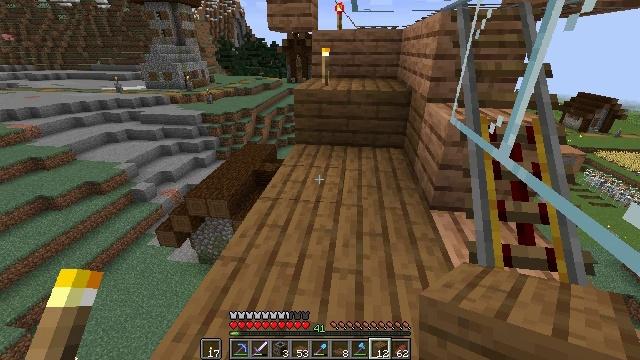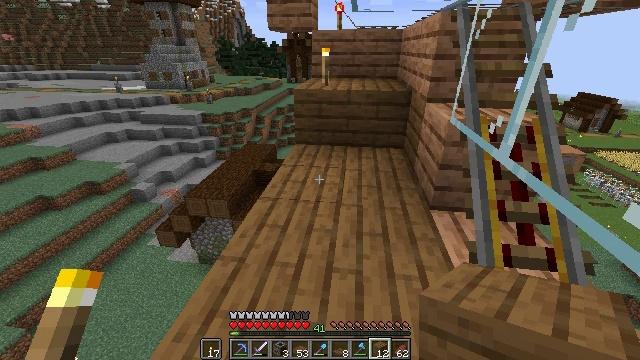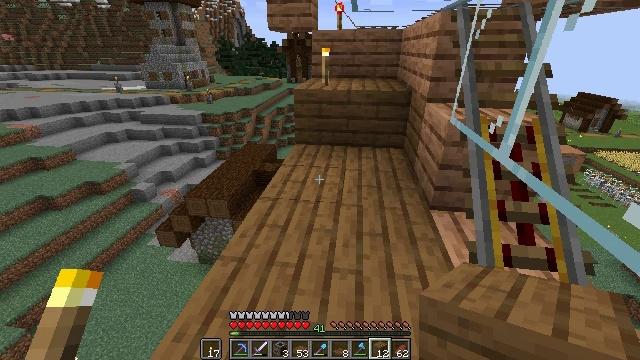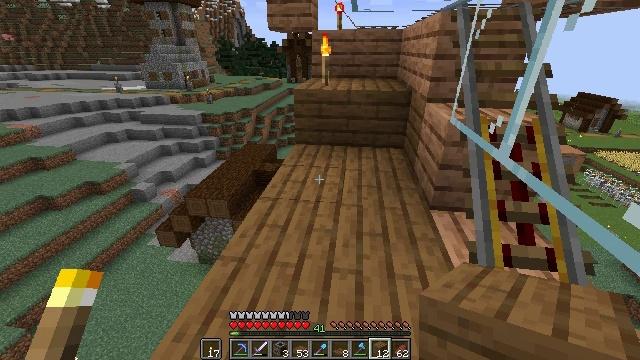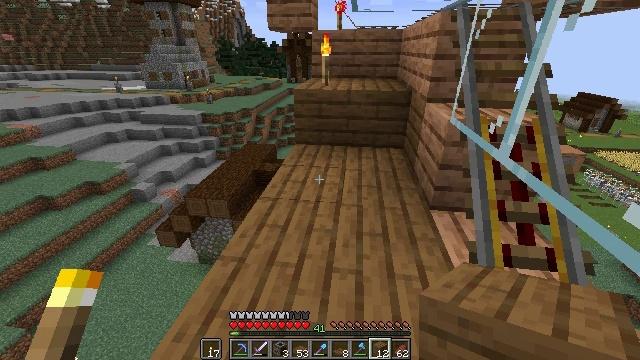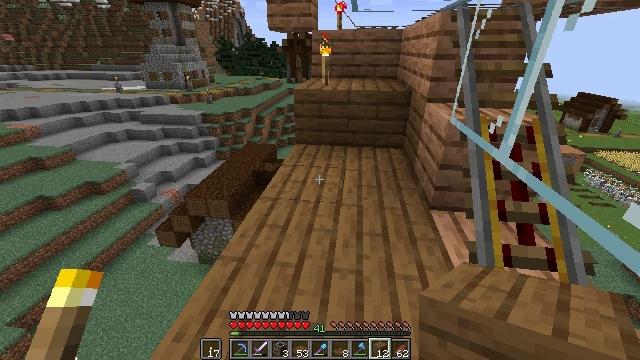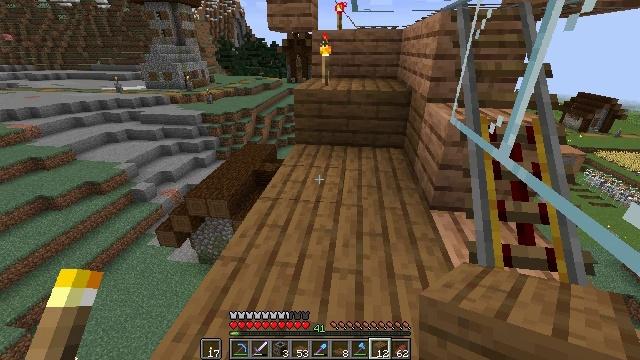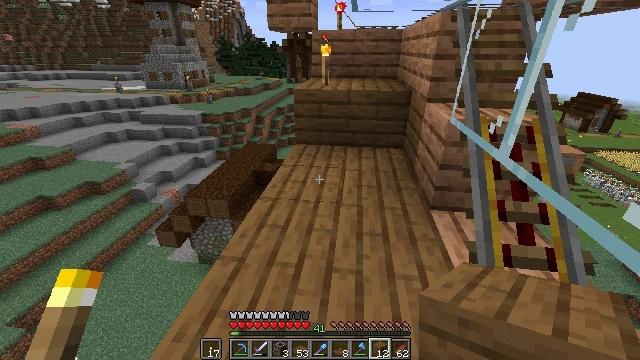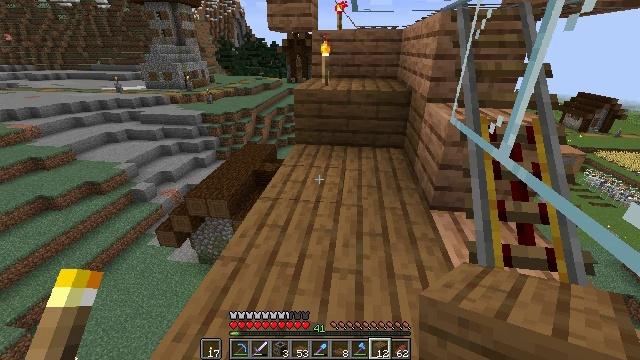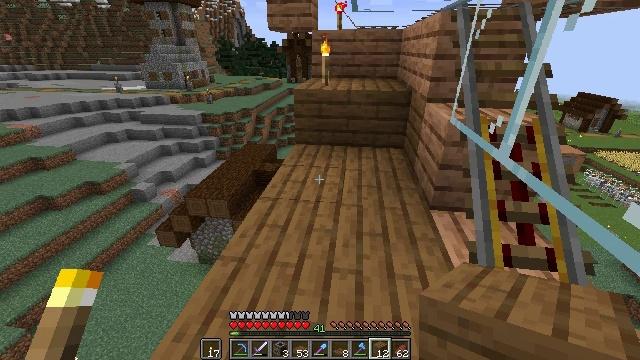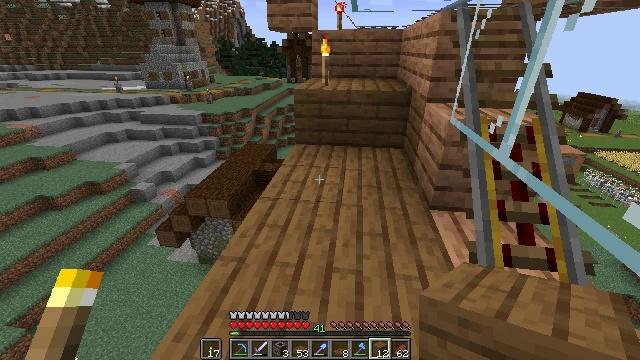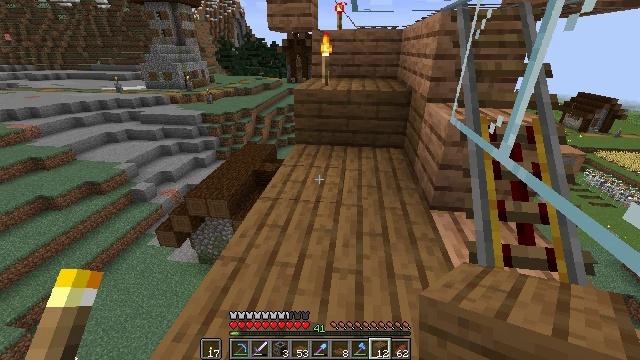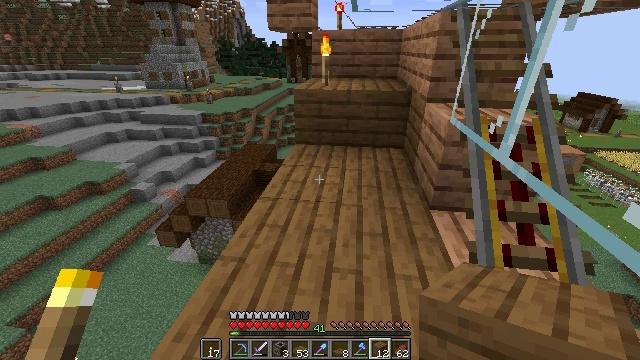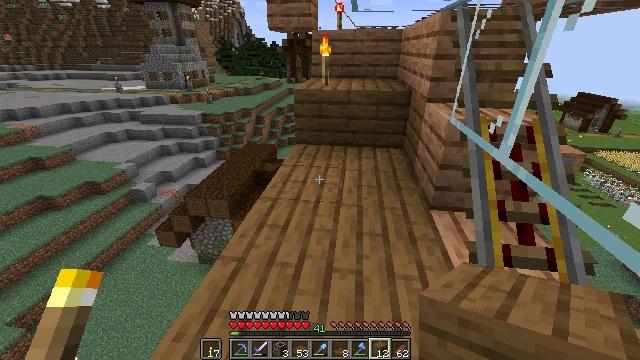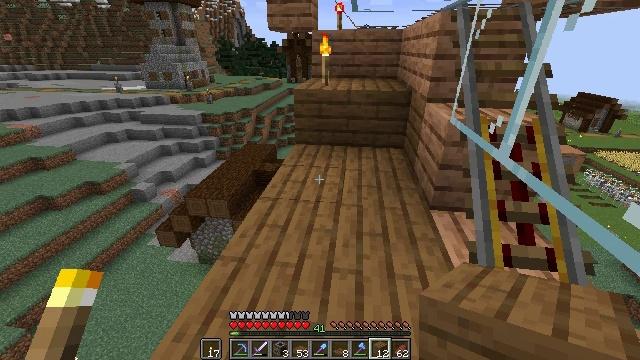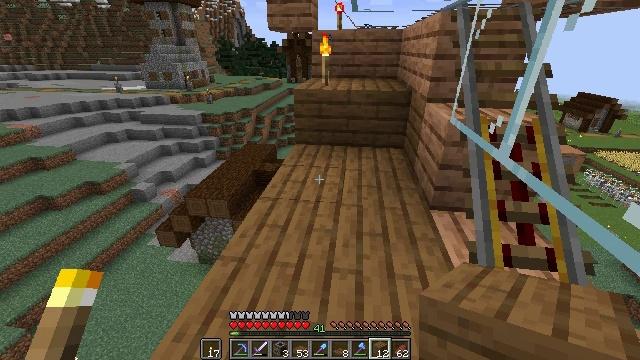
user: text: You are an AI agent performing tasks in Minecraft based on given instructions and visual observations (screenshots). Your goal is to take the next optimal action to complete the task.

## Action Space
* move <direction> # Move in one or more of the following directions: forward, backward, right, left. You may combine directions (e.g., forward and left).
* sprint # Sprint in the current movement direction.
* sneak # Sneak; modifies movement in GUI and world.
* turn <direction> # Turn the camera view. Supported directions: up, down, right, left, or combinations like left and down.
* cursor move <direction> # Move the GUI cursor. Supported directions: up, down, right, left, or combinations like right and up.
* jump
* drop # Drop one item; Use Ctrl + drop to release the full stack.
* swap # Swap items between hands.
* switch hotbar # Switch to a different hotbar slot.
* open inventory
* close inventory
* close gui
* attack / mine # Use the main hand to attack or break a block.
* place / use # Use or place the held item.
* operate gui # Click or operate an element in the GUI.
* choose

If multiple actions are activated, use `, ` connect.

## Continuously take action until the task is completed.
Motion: motion action
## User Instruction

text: Use the crafting table to make a minecart.
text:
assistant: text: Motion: no_op
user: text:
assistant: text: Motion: no_op
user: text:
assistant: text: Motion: no_op
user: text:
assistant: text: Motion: no_op
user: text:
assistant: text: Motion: no_op
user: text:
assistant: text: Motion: no_op
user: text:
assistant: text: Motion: no_op
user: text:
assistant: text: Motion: no_op
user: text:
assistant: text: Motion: no_op
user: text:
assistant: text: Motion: no_op
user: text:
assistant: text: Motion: no_op
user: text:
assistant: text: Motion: no_op
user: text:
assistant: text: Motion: no_op
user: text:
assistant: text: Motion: no_op
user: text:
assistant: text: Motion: no_op
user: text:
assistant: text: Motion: no_op
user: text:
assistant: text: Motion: no_op
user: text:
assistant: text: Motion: no_op
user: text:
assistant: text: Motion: no_op
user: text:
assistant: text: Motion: no_op
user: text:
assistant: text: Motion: no_op
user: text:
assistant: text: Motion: no_op
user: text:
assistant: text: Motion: no_op
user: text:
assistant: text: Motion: no_op
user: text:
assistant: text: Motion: no_op
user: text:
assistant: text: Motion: no_op
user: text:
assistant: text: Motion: no_op
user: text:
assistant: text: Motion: no_op
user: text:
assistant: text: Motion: no_op
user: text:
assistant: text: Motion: no_op